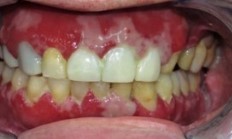
Condition: Gingivitis